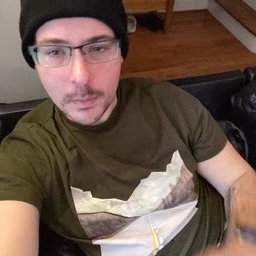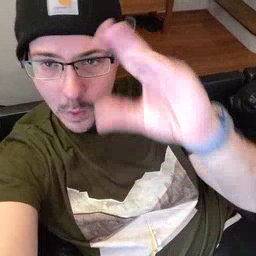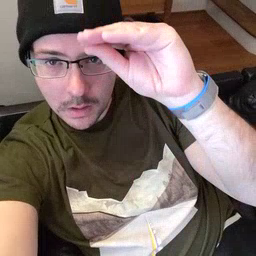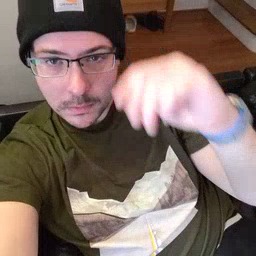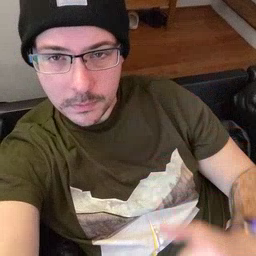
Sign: boy